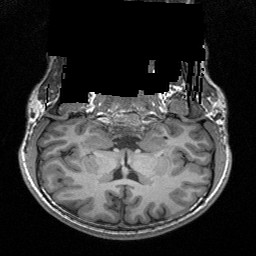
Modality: T1w
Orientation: sagittal